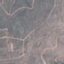
Label: HerbaceousVegetation